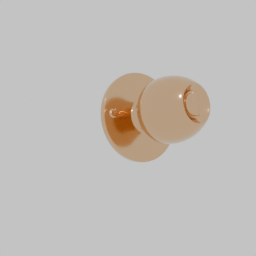
Label: mechanical